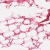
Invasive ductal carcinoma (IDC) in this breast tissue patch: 0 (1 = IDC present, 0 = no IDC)